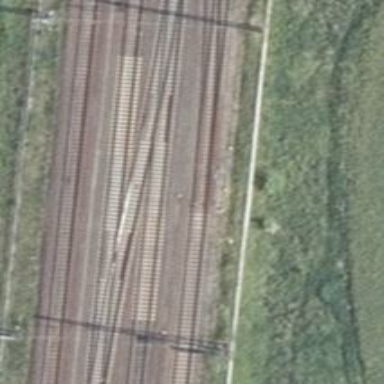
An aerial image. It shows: Railway switch with the turnout on the left side.